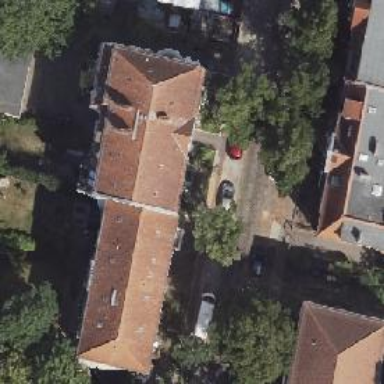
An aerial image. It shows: Hipped roof on residential building.